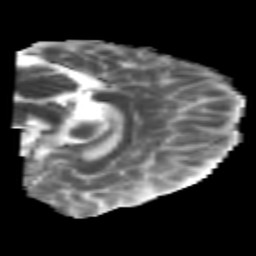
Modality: MD
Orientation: sagittal
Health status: healthy
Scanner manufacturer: philips
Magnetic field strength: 3 T
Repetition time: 8.772 s
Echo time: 0.05036 s